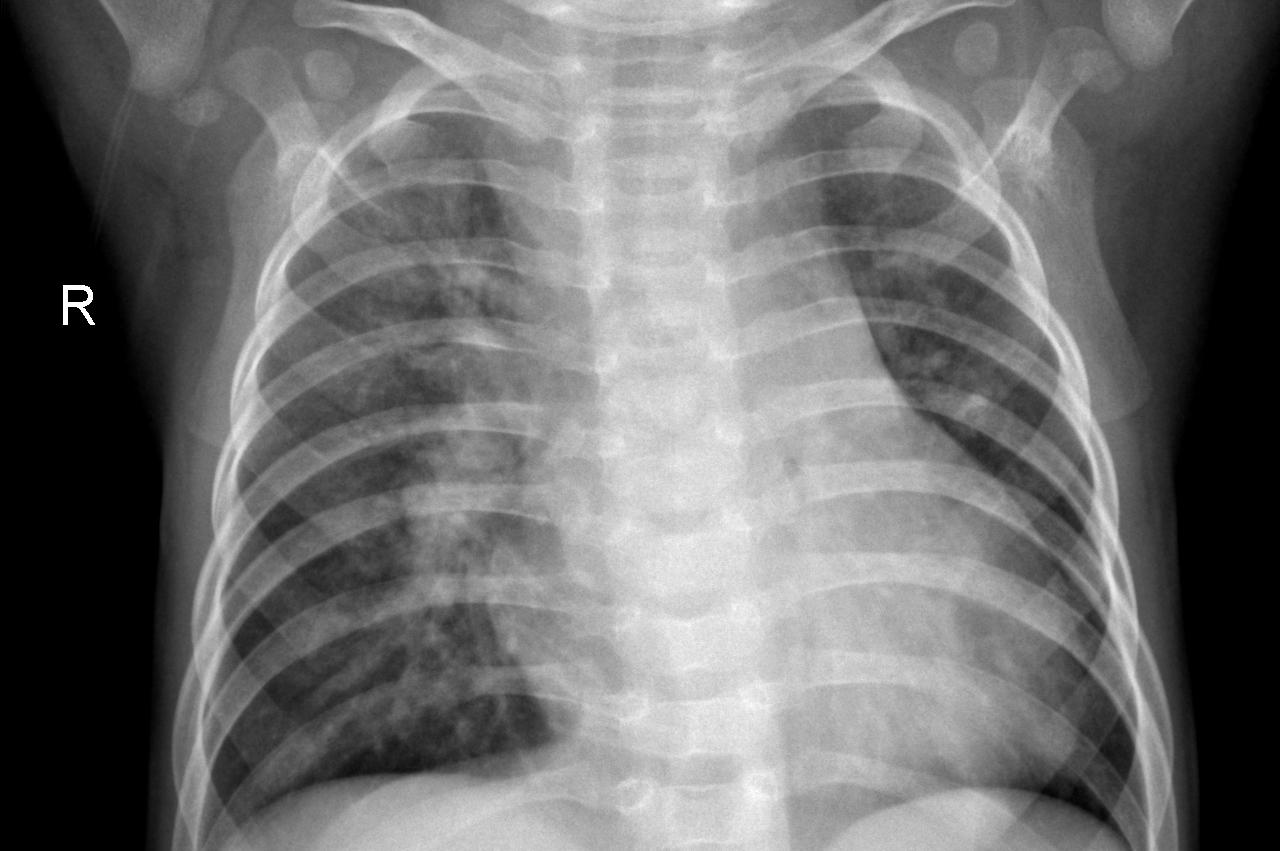
Diagnosis: PNEUMONIA